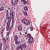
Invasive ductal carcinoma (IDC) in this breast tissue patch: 0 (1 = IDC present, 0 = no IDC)